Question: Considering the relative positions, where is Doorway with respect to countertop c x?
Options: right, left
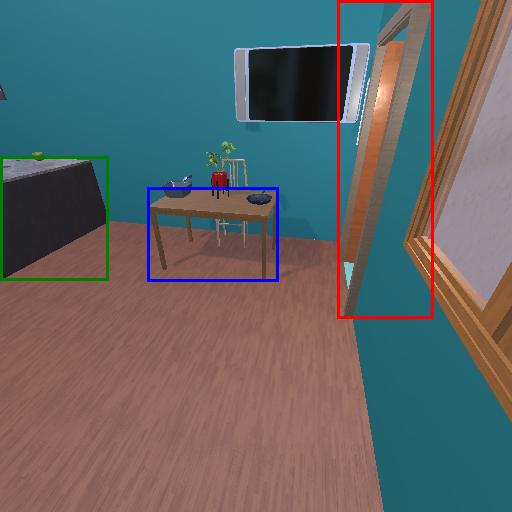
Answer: right